Question: I have an app that I am updating for iOS 7, and am using Asset Catalogs for storing icons and launch images. I have included the properly sized launch images, and deleted all previous icon and launch image files.
Now, when I launch the app I get a stretched out "missing icon" graphic behind my launch image that looks like this:

I have the latest version of Xcode (5.0.2), I have restarted mac/Xcode, and cleaned the project. I have also tried ditching asset catalogs and just went with the naming conventions (default & default-568h@2x) with the same above results.
When I import the app icon image, then image is stretched out behind the launch image. I'm gathering the general reason this is happening is that iOS will display a stretched out icon when the launch images is not in the bundle, but obviously the launch image in the bundle.
How do I only show my launch image when my app is launched?
Note: the subtle "polka dots" in the background is part of the launch image.
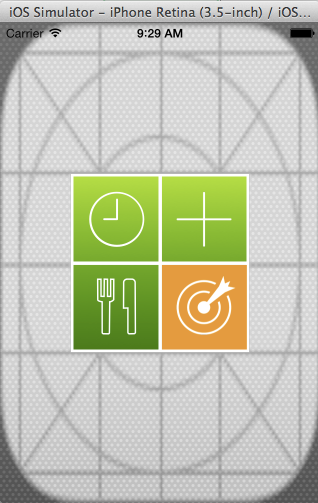
Answer: I would suggest checking the transparency of the icon background - I think xCode is reading it incorrectly.